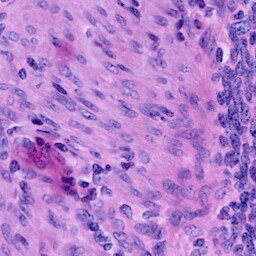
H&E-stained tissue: Cervix